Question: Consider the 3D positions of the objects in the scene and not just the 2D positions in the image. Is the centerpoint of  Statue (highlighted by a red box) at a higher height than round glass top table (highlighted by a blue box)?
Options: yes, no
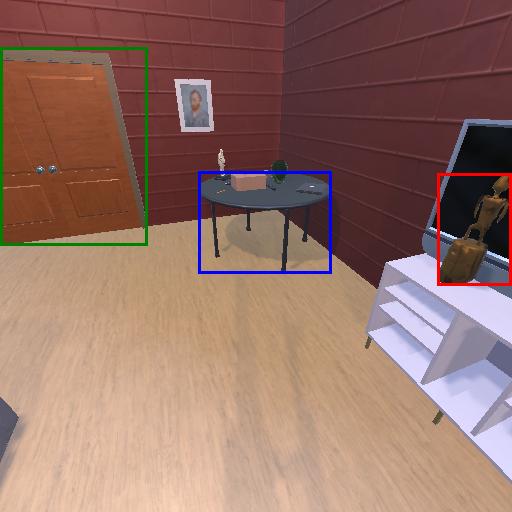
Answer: yes